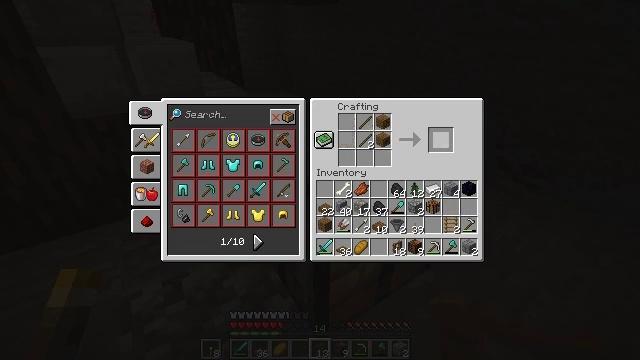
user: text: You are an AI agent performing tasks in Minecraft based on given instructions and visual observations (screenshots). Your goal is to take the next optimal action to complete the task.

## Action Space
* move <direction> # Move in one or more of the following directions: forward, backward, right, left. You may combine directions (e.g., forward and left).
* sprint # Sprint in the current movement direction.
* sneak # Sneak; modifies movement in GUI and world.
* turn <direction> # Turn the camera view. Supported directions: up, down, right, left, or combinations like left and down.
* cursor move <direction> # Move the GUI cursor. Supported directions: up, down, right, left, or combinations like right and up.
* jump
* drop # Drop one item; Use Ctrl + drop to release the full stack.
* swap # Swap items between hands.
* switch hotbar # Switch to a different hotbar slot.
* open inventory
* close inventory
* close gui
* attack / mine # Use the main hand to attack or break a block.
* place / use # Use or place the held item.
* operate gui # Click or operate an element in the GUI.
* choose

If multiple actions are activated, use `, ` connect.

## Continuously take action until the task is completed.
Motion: motion action
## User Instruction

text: Use spruce planks and sticks to make a spruce fence.
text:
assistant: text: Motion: sneak